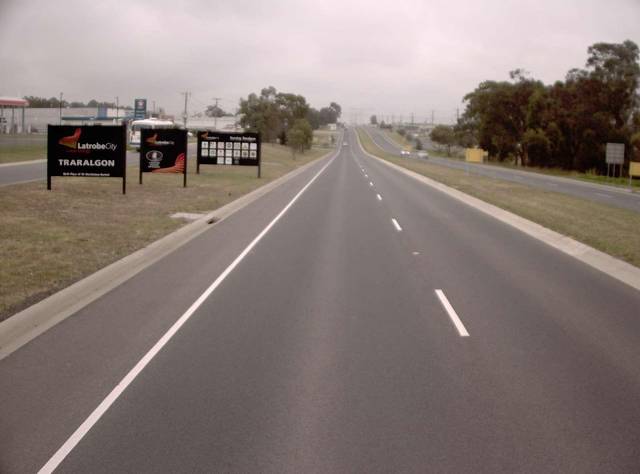
Region: Australia
Coordinates: -38.189, 146.574